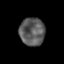
Tissue: prostate
Cell type: T cells
Senescence score: 0.3348
Nuclear area (px): 691
Mean DAPI intensity: 90.852